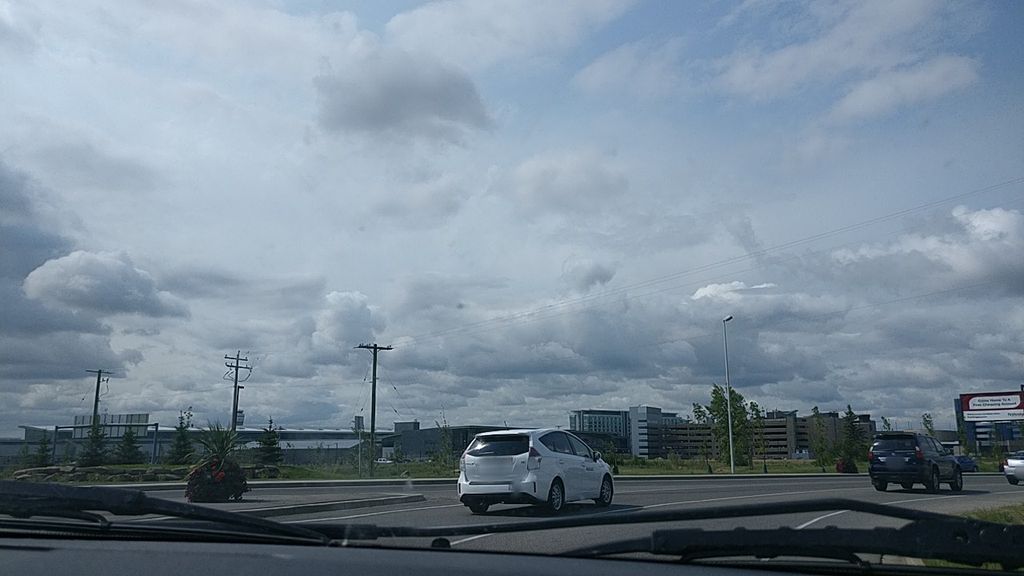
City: calgary